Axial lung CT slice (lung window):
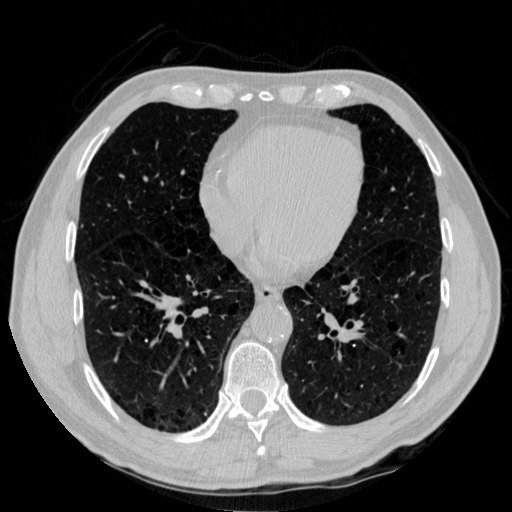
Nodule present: no